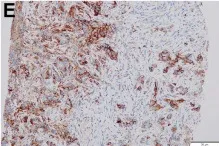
Hematoxylin-eosin HE staining and EBER, PD-L1 analysis of liver tumor tissues from the needle biopsy. (E) Immunohistochemical staining for PD-L1 expression.
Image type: pathology (immunostaining)